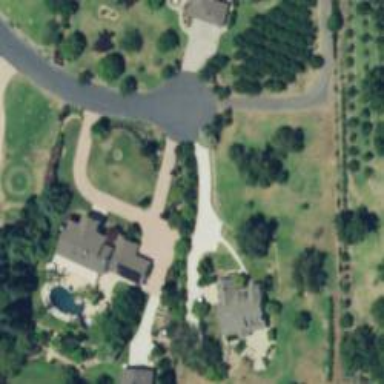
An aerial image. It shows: Driveway leading to service road.